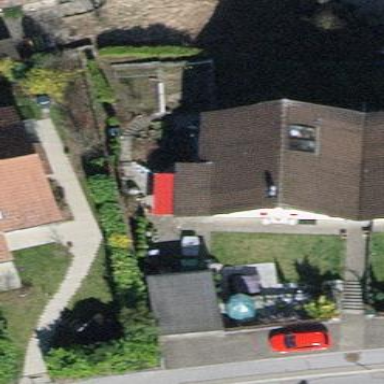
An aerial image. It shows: Building with tile roof.